Question:
Here is a screenshot of a program I am writing using Python Tkinter. I use 'ttk.Entry' widget to get the user input.
I would like to know how to the input in the 'Entry' (as you can see, the input is now stuck to the part of the widget)
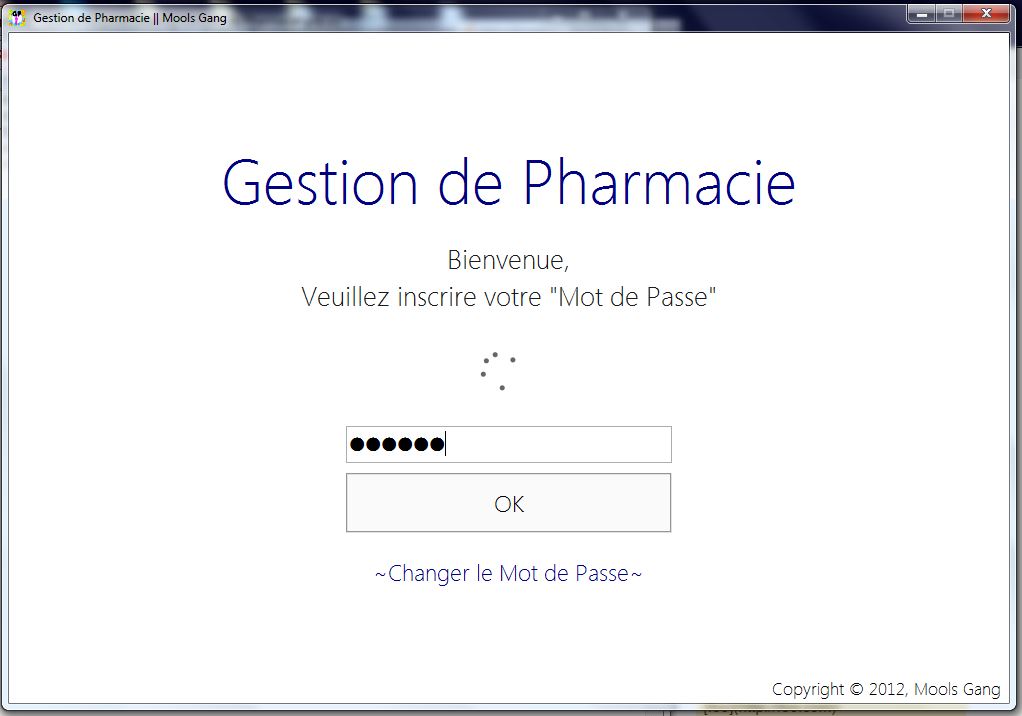
Answer: Entry widgets take the option 'justify', which for centered text should be ''center''. When creating the widget, do something like
'''
e = ttk.Entry(master, ..., justify='center')
'''